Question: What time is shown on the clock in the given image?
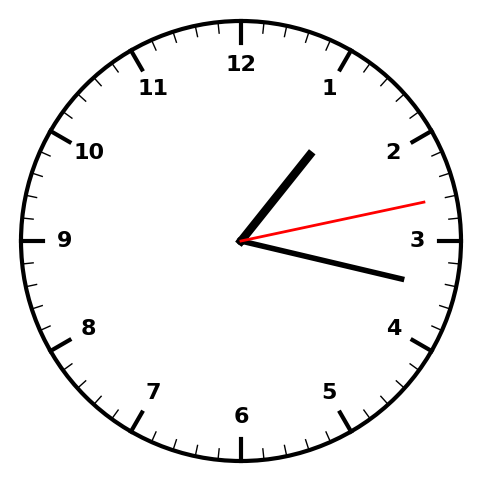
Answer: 01:17:13